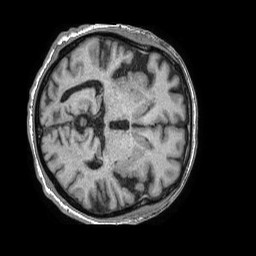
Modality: T1w
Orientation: axial
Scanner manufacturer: philips
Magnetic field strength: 1.5 T
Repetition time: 0.007647 s
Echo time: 0.003478 s